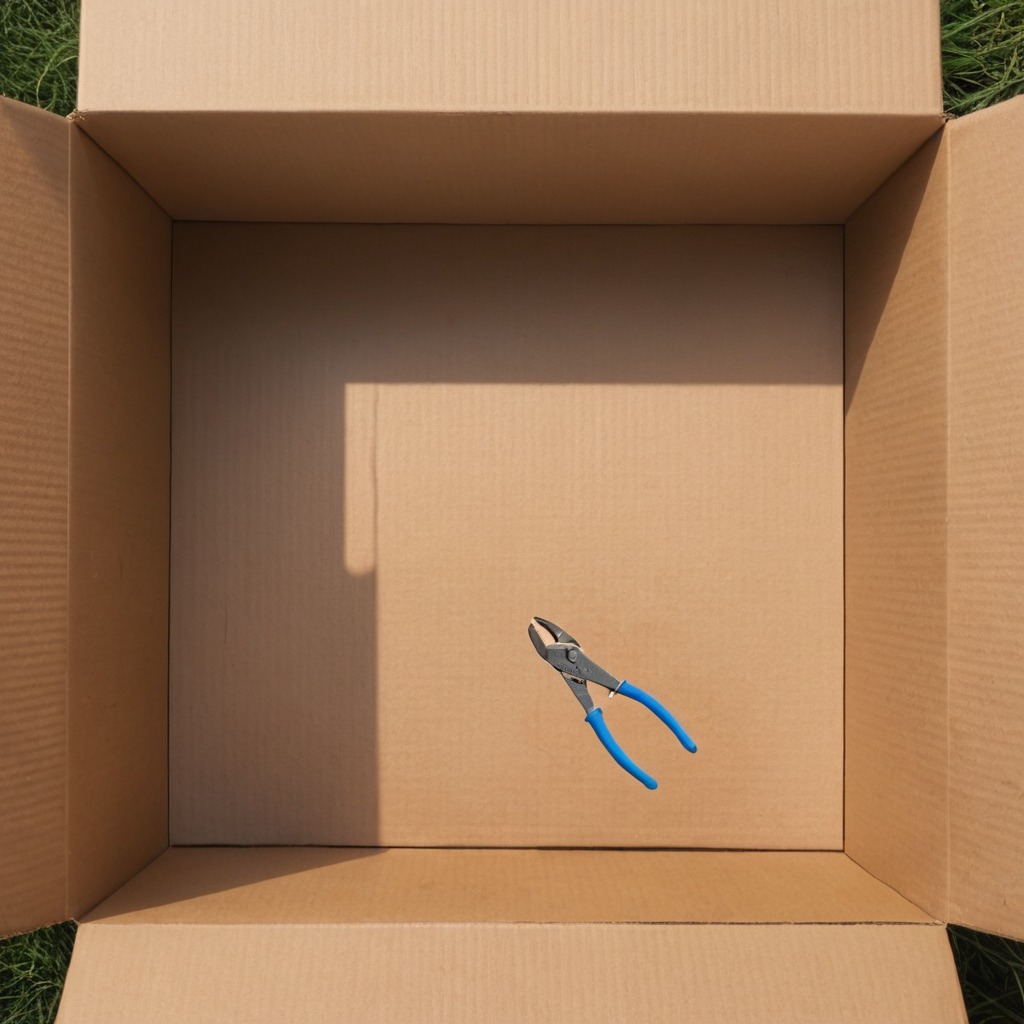
A plier lying on a cardboard box surface in an outdoor workshop during daytime bright natural light soft shadows slightly creased but